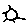
Label: sun